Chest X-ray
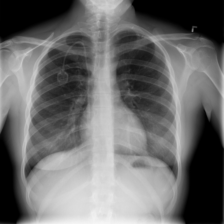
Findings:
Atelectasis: negative
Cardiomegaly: negative
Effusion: negative
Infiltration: negative
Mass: negative
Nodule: negative
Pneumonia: negative
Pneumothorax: negative
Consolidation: negative
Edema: negative
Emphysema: negative
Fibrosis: negative
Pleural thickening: negative
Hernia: negative